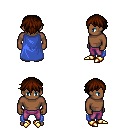
a pixel art fantasy rpg character, male body template, human, dark skin, blue cape, magenta pants, brown short bangs hairstyle, gold boots, four views (front, back, left, right), 2x2 character sprite sheet, small pixel art, hard edges, no anti-aliasing